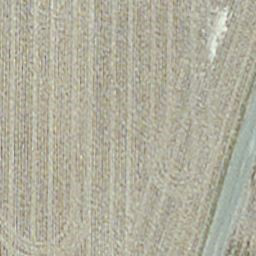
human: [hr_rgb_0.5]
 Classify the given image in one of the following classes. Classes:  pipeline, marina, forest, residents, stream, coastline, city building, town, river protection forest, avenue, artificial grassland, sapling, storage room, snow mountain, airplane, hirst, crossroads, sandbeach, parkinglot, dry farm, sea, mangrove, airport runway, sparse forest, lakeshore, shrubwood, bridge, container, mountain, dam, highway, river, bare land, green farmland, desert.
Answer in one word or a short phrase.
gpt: dry farm